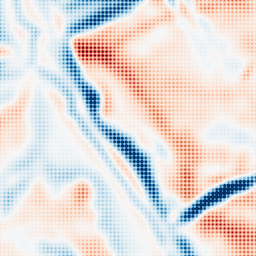
Category: multiscale
Decomposition family: dog
Decomposition parameters: sigma_low: 5
sigma_high: 10
Upsampling method: sinc_blackman
Upsampling parameters: scale: 8
kernel_size: 8
Upsampling scale: 8